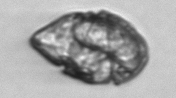
Label: Warnowia